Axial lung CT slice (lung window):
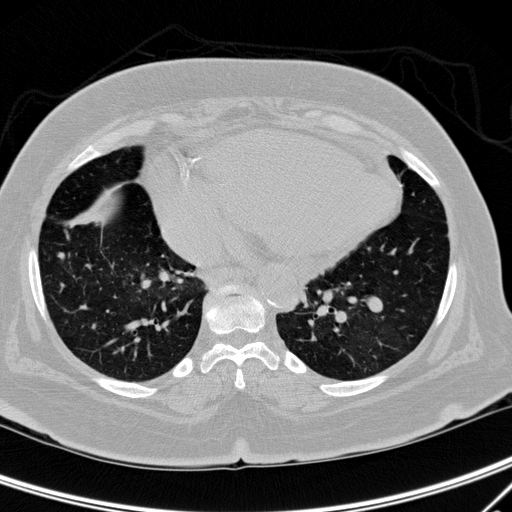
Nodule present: no